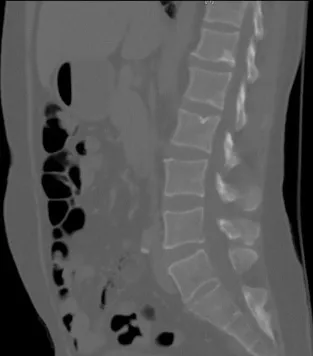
(A) CT lumbar spine image in sagittal section showing no evidence of metastatic disease.
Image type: radiology (ct)